Aerial crown-view tile of a tropical tree (Barro Colorado Island, Panama), acquired 20250915:
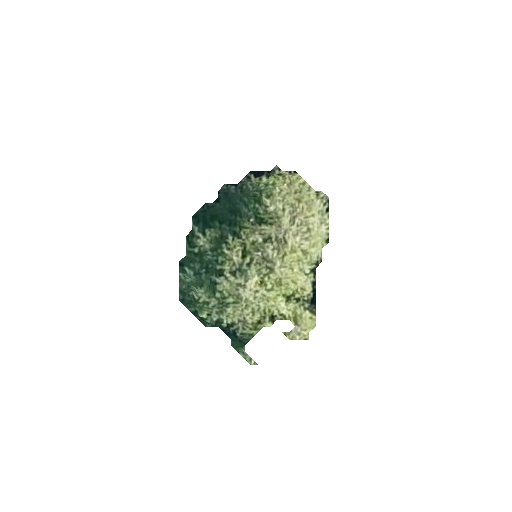
Species: Quararibea stenophylla
GBIF accepted scientific name: Quararibea stenophylla
Crown area: 28.243 m²